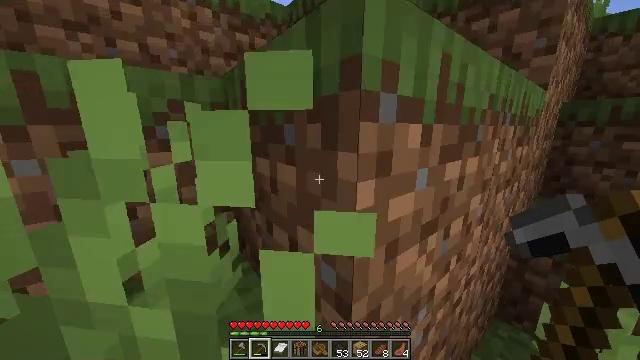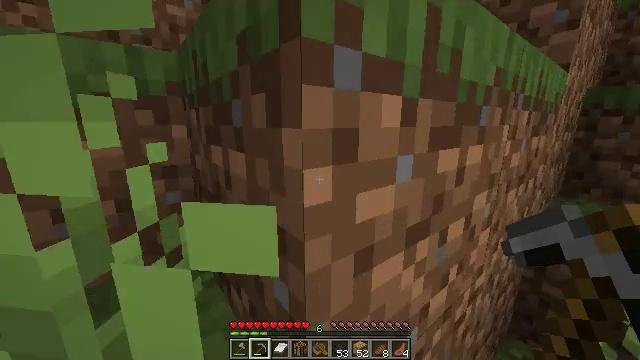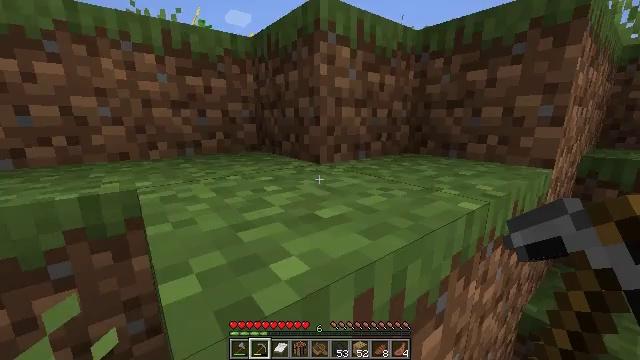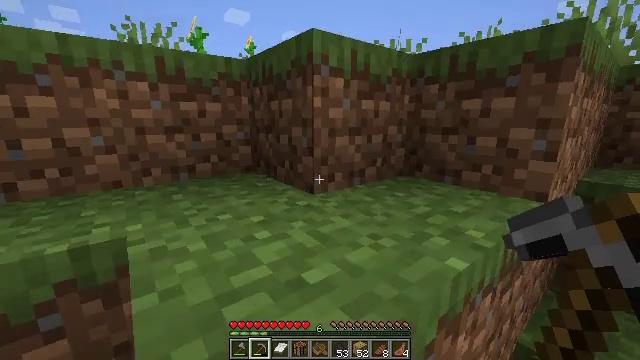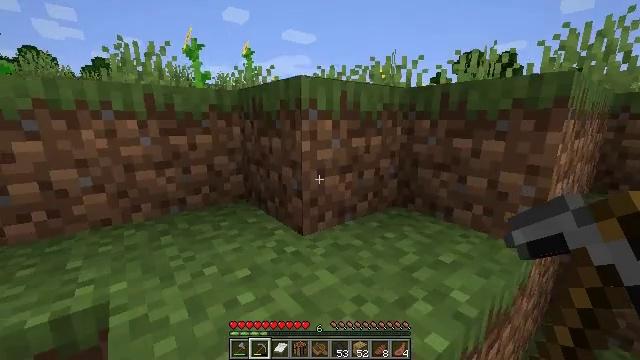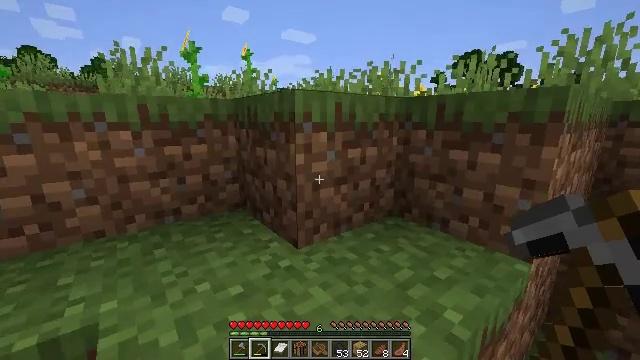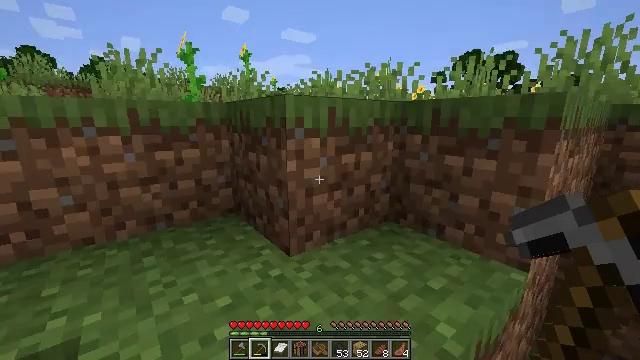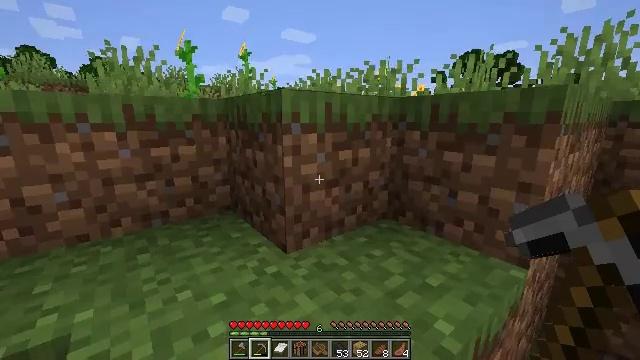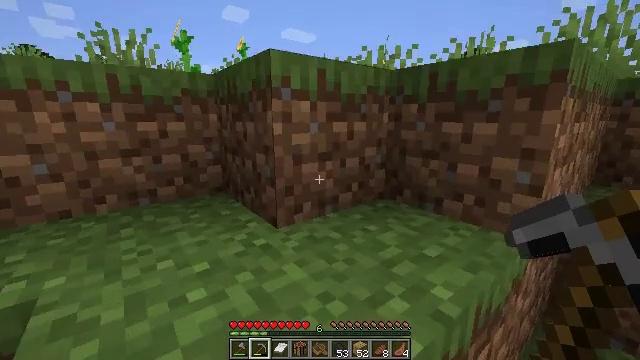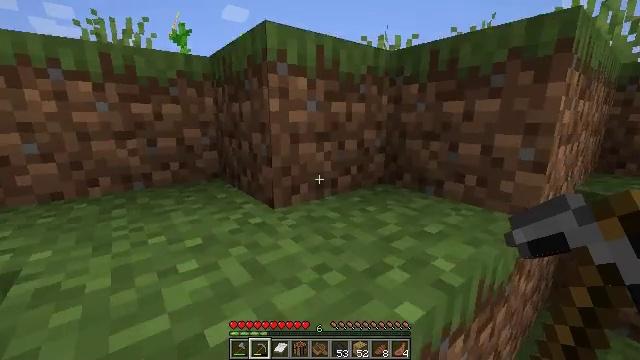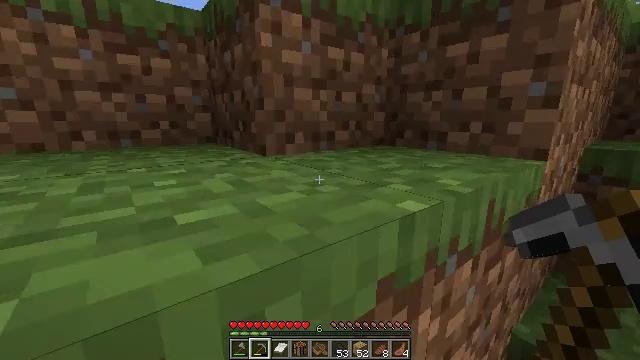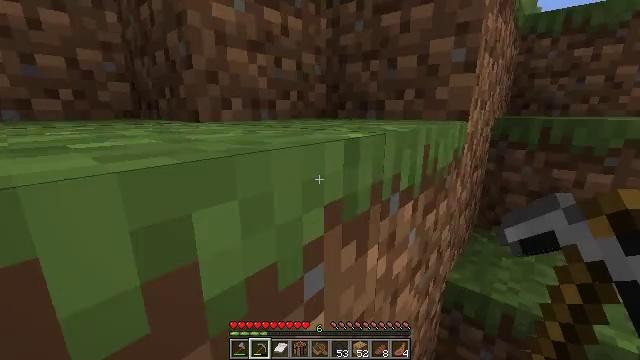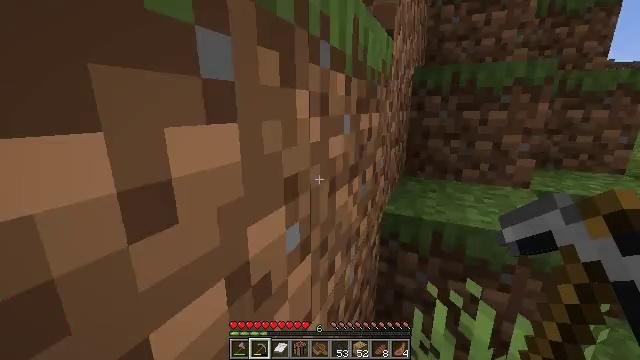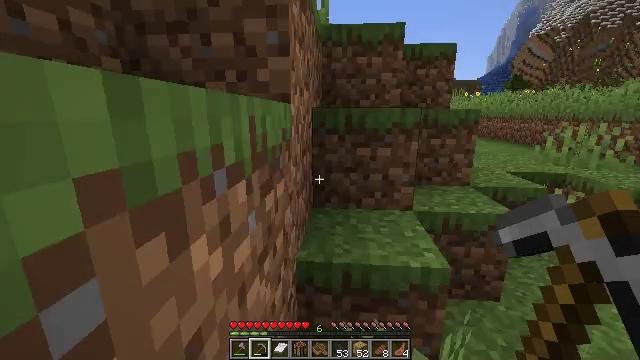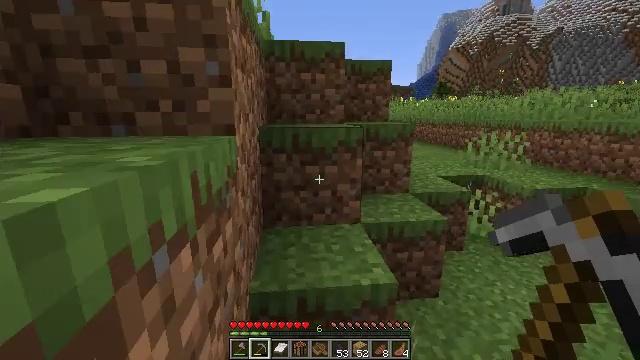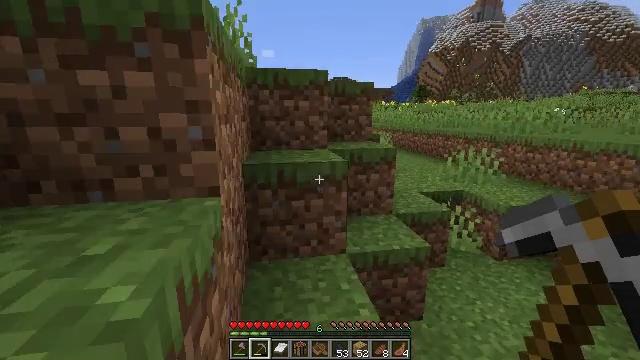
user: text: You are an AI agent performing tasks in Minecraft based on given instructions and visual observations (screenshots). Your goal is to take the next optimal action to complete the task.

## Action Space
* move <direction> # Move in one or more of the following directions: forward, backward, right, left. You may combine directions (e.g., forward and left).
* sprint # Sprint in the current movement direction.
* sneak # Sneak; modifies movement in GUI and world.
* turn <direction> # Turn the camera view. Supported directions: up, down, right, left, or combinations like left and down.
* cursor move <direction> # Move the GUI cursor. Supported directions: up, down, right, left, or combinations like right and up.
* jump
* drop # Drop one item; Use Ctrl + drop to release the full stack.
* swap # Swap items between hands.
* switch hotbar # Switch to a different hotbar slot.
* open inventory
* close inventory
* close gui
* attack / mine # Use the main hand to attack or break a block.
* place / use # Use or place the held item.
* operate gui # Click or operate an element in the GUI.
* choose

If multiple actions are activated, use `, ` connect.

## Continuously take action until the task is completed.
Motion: motion action
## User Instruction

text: Pick up the cornflower in the field.
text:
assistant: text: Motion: move forward, sprint, jump
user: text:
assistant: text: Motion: move forward and move left, sprint, jump
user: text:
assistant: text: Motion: move forward and move left, sprint, jump
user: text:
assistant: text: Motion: move forward and move left, sprint, jump
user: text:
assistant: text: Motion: move forward and move left, sprint, jump
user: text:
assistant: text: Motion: move forward and move left, sprint, jump
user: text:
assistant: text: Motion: move forward and move left, sprint, jump
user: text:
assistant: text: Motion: move forward and move left, sprint, jump
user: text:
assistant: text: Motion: move forward and move left, sprint, jump
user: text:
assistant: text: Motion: move forward and move left, sprint, jump
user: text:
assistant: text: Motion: move forward and move left, sprint, turn right and down, jump
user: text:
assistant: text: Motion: move forward and move left, sprint, turn right, jump
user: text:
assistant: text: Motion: move forward and move left, sprint, turn right and up, jump
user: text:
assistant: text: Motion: move forward and move left, sprint, turn right, jump
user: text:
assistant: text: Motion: move forward, sprint, turn right, jump
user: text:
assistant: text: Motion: move forward, sprint, jump
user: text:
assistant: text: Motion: move forward, sprint, jump
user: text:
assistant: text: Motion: move forward, sprint, jump
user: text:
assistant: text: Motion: move forward, sprint, jump
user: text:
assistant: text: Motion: move forward, sprint, turn left, jump
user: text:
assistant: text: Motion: move forward, sprint, turn left, jump
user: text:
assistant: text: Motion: move forward, sprint, jump
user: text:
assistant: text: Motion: move forward, sprint, jump
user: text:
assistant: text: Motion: move forward, sprint, jump
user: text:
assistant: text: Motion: move forward, sprint, jump
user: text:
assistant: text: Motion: move forward, sprint, jump
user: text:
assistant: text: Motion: move forward, sprint, jump
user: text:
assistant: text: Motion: move forward, sprint, jump
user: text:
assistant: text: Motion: move forward, sprint, jump
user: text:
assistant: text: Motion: move forward, sprint, turn left, jump